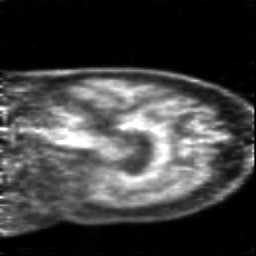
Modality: PET
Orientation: sagittal
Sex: male
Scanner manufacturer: siemens